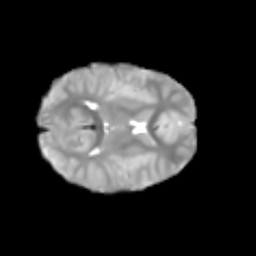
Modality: T2w
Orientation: axial
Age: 7
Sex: male
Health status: healthy